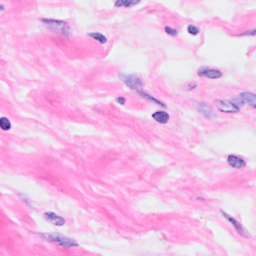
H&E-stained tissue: Breast